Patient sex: M
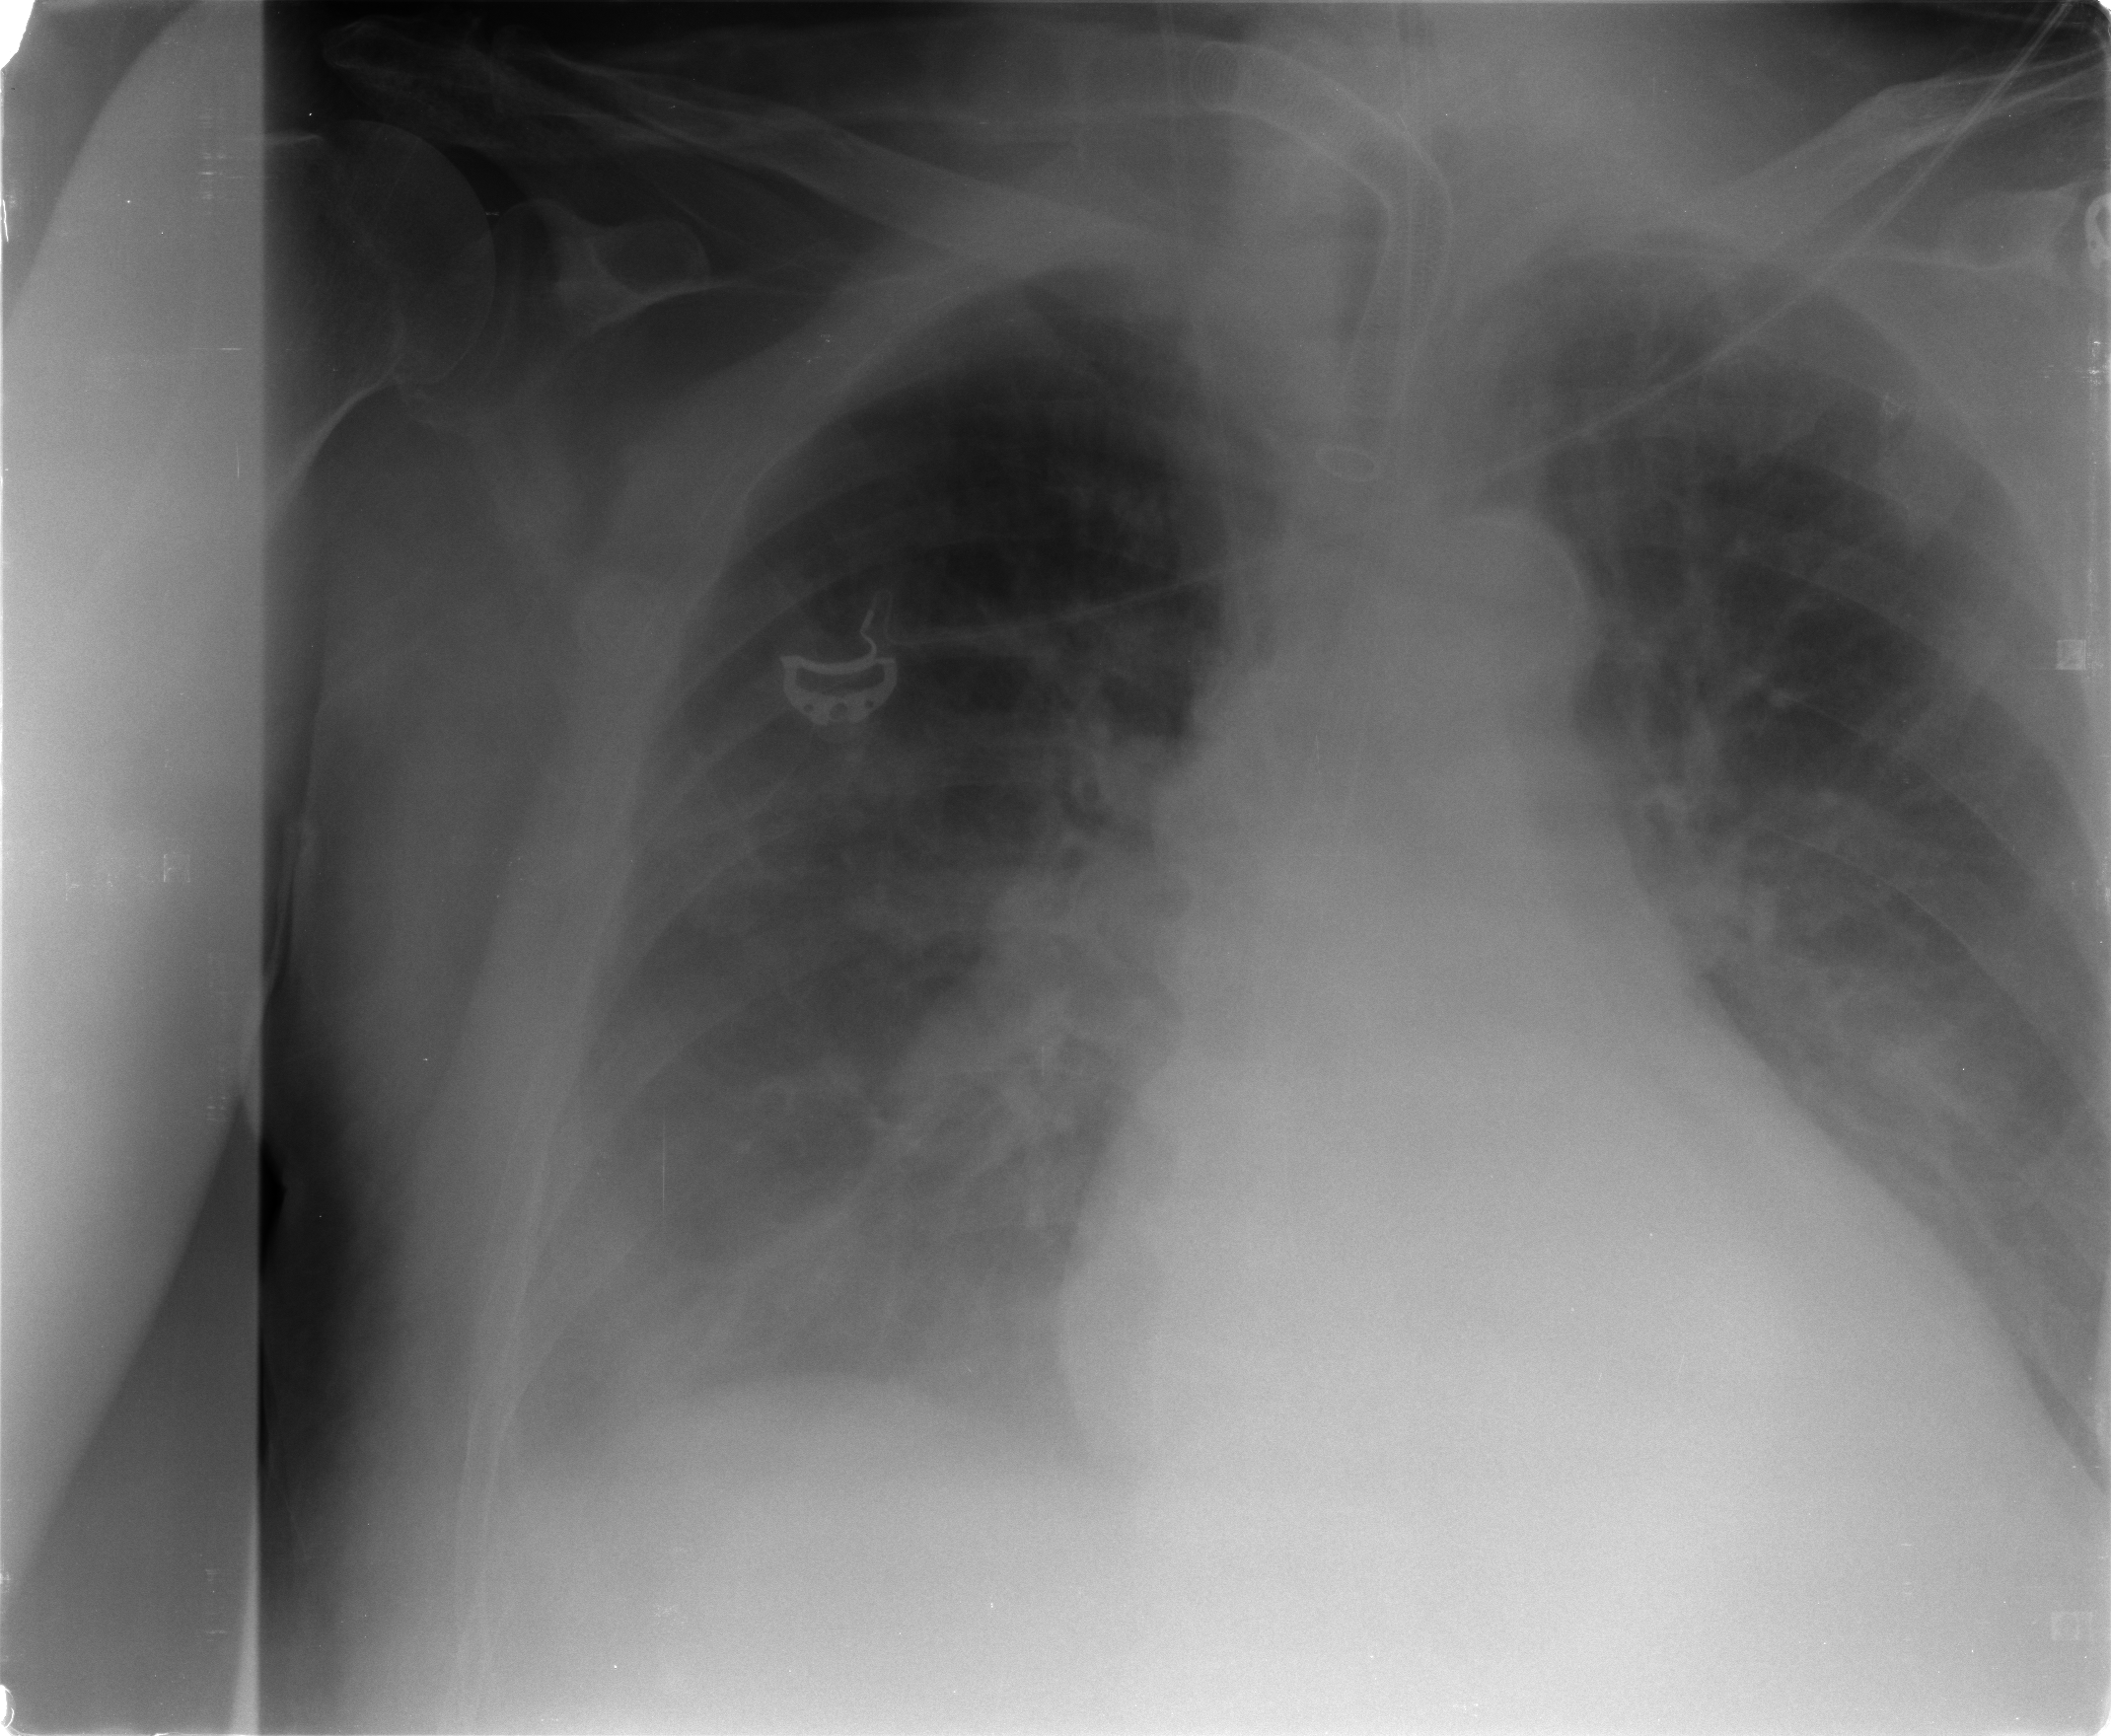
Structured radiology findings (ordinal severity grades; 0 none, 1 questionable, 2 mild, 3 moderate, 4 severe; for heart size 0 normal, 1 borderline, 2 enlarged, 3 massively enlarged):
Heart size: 2
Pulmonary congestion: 2
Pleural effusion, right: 2
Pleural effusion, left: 2
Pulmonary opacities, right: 0
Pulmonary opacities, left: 0
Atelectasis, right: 2
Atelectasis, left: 2